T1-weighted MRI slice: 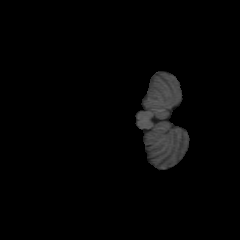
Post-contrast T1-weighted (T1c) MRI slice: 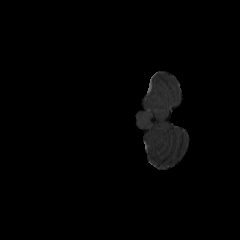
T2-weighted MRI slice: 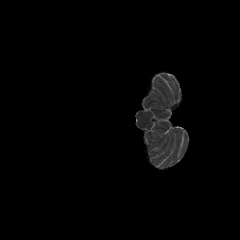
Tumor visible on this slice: no